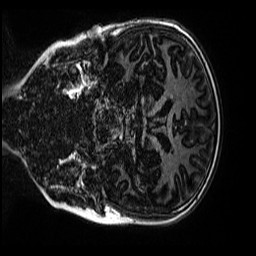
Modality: MP2RAGE
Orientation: coronal
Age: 10
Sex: female
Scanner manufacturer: siemens
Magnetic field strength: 3 T
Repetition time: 4 s
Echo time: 0.00299 s